Chest X-ray. View position: PA
Patient age: 48
Patient sex: F
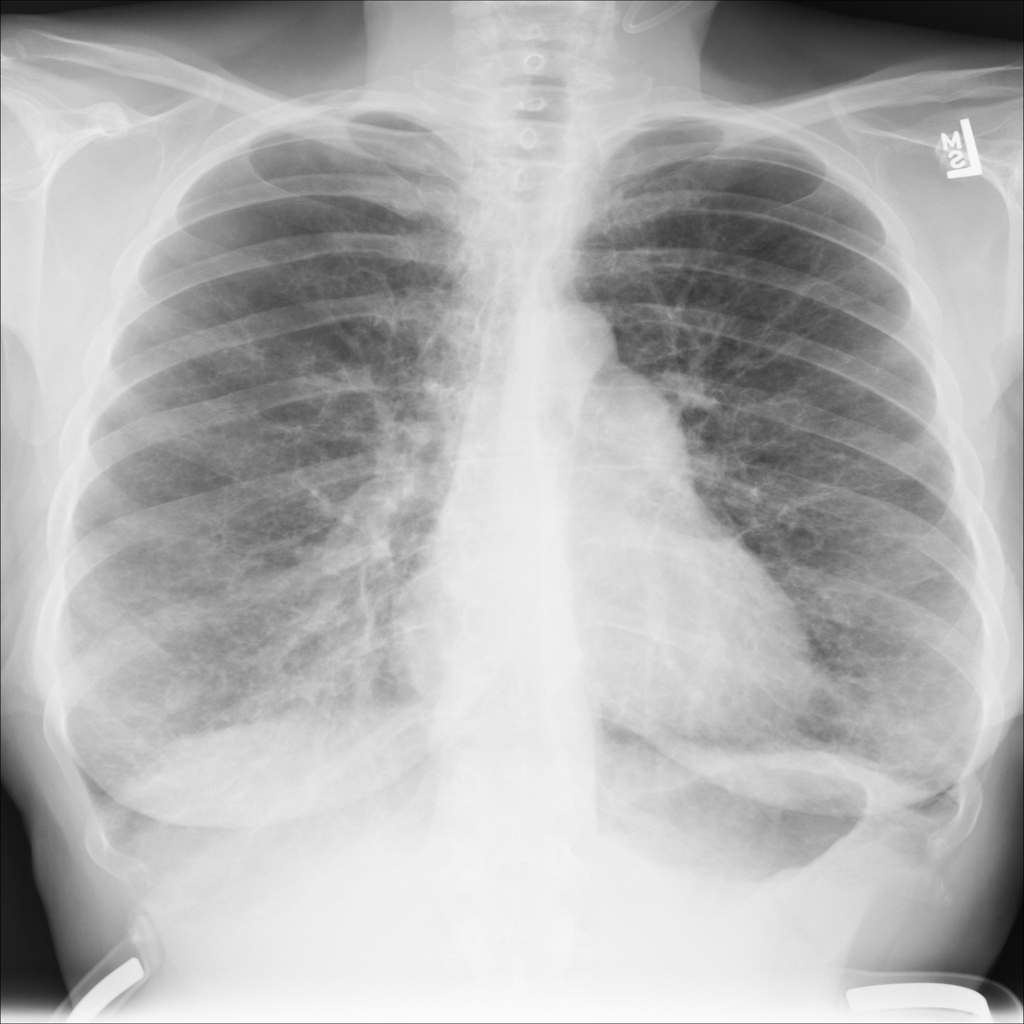
Finding: Pneumothorax